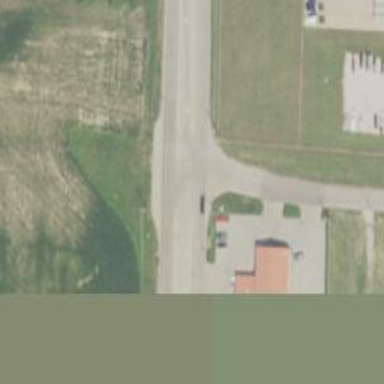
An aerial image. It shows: Car rental facility.